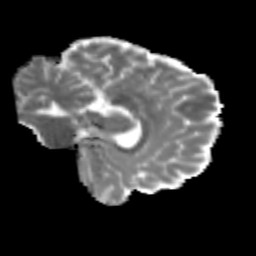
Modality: MD
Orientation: sagittal
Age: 18
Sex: female
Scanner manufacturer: siemens
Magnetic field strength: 3 T
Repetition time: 3.5 s
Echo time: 0.125 s